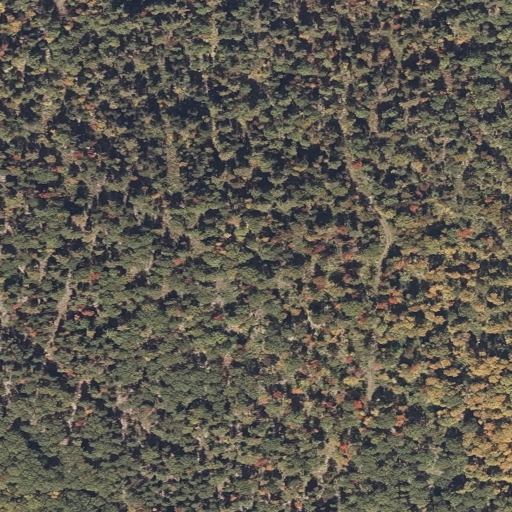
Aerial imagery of mountain in Maine named Turner Hill containing mixed forest, evergreen forest, deciduous forest, shrub, and grassland